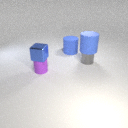
small blue metal cube in front of large blue rubber cylinder